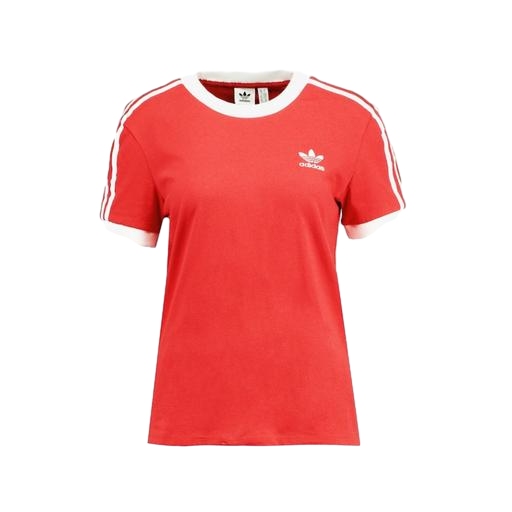
3-stripe ringer tee, red classic ringer tee, mid t-shirt, white background